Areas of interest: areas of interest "Tongxing Industrial Building"
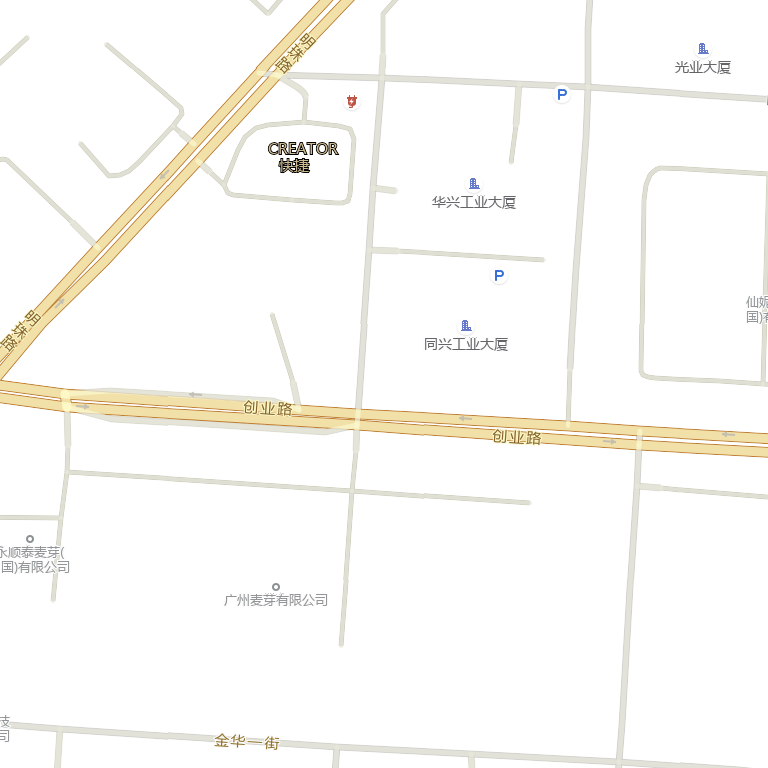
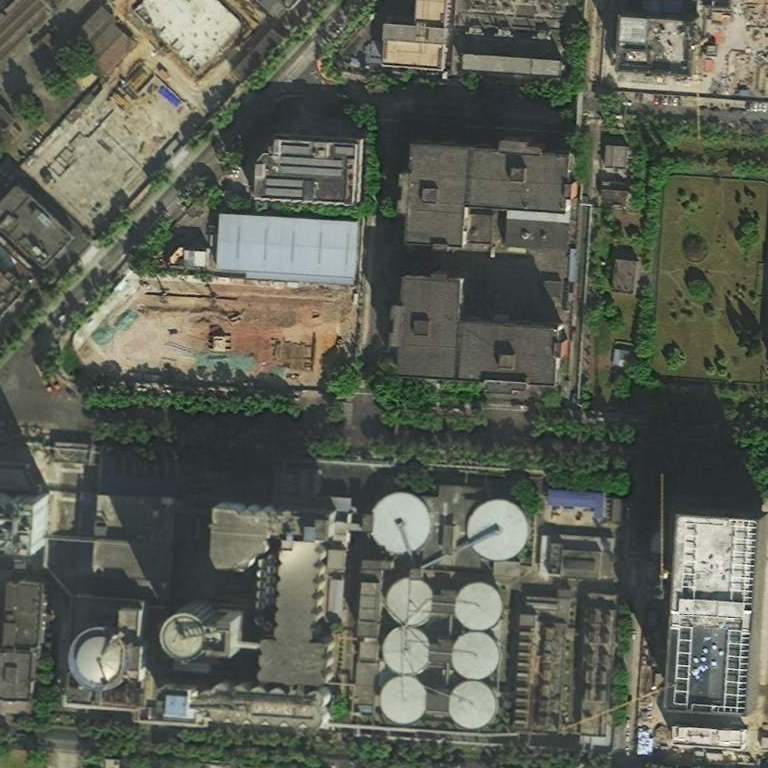